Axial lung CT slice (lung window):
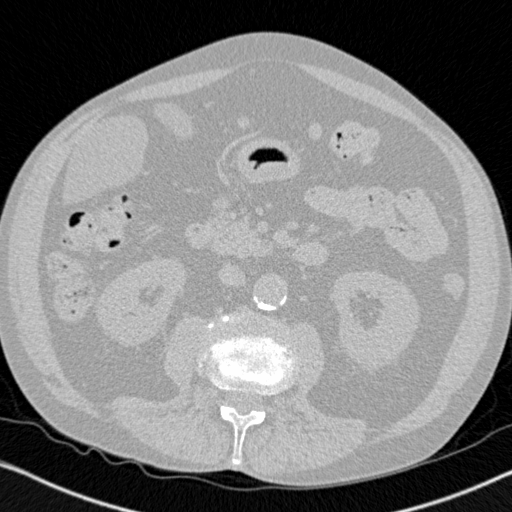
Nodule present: no